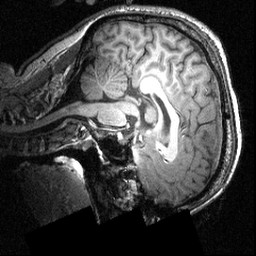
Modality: T1w
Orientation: sagittal
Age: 24
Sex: male
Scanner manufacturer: siemens
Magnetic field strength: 3.951 T
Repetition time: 1.5 s
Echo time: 0.00335 s